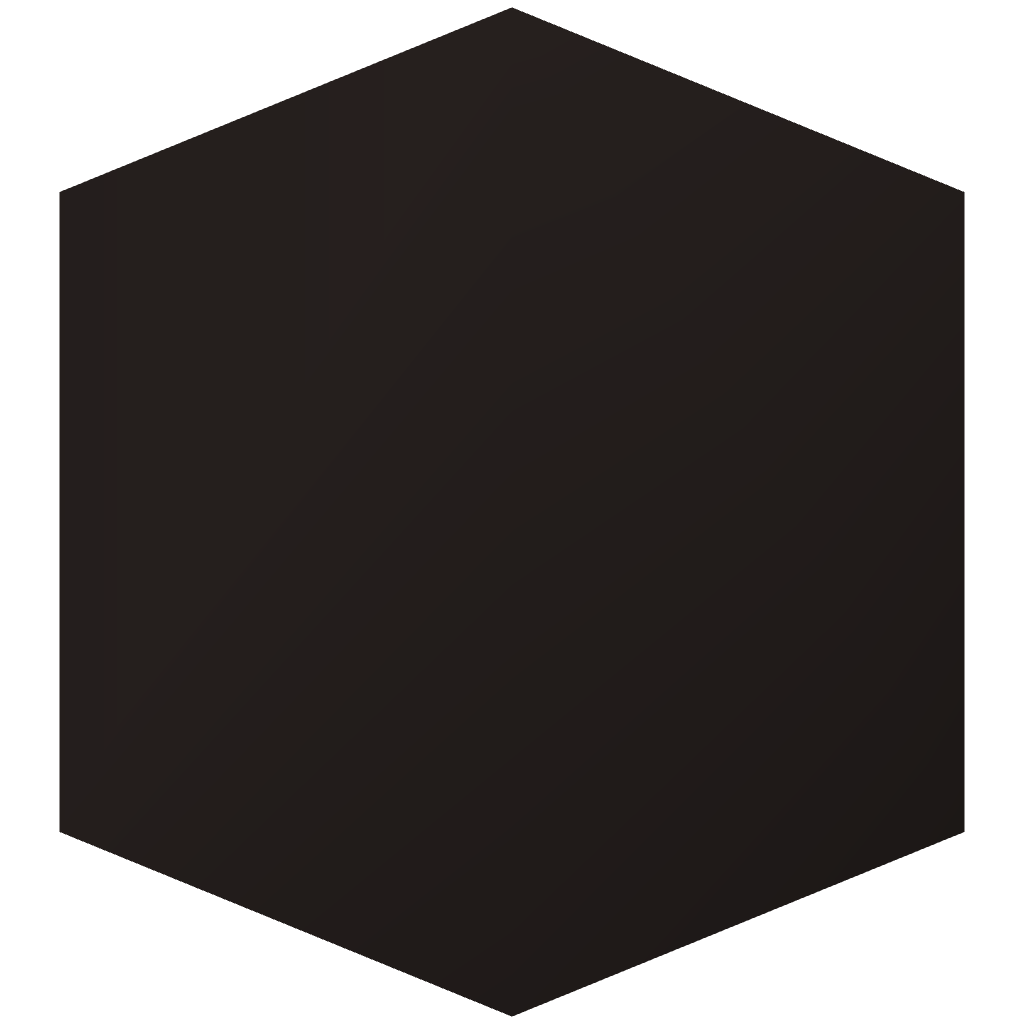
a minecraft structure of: Enchantment ID's Book (In Chest)